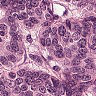
Metastatic tissue present: yes